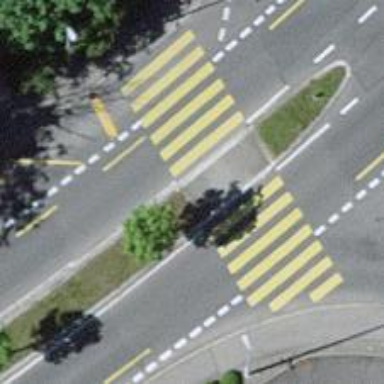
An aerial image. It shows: Traffic island located on footway.